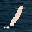
Label: 1